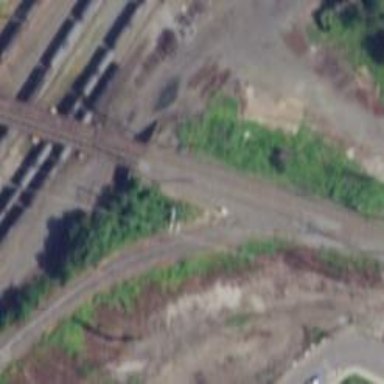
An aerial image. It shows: Railway track.